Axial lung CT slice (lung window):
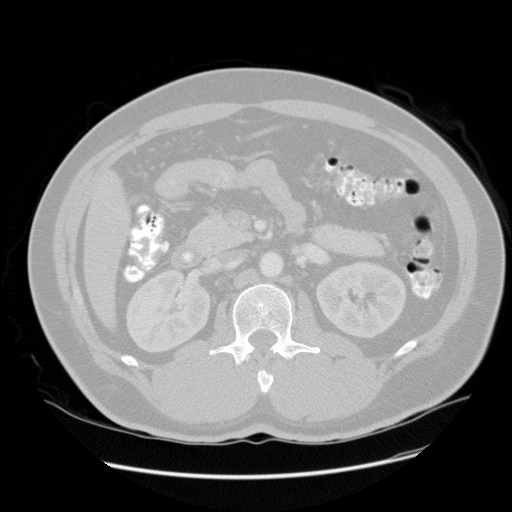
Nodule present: no